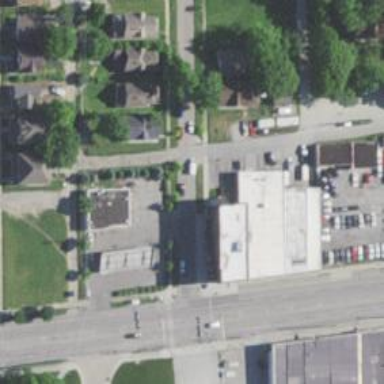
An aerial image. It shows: Alley classified as service road.